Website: bh-photo
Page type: receipt
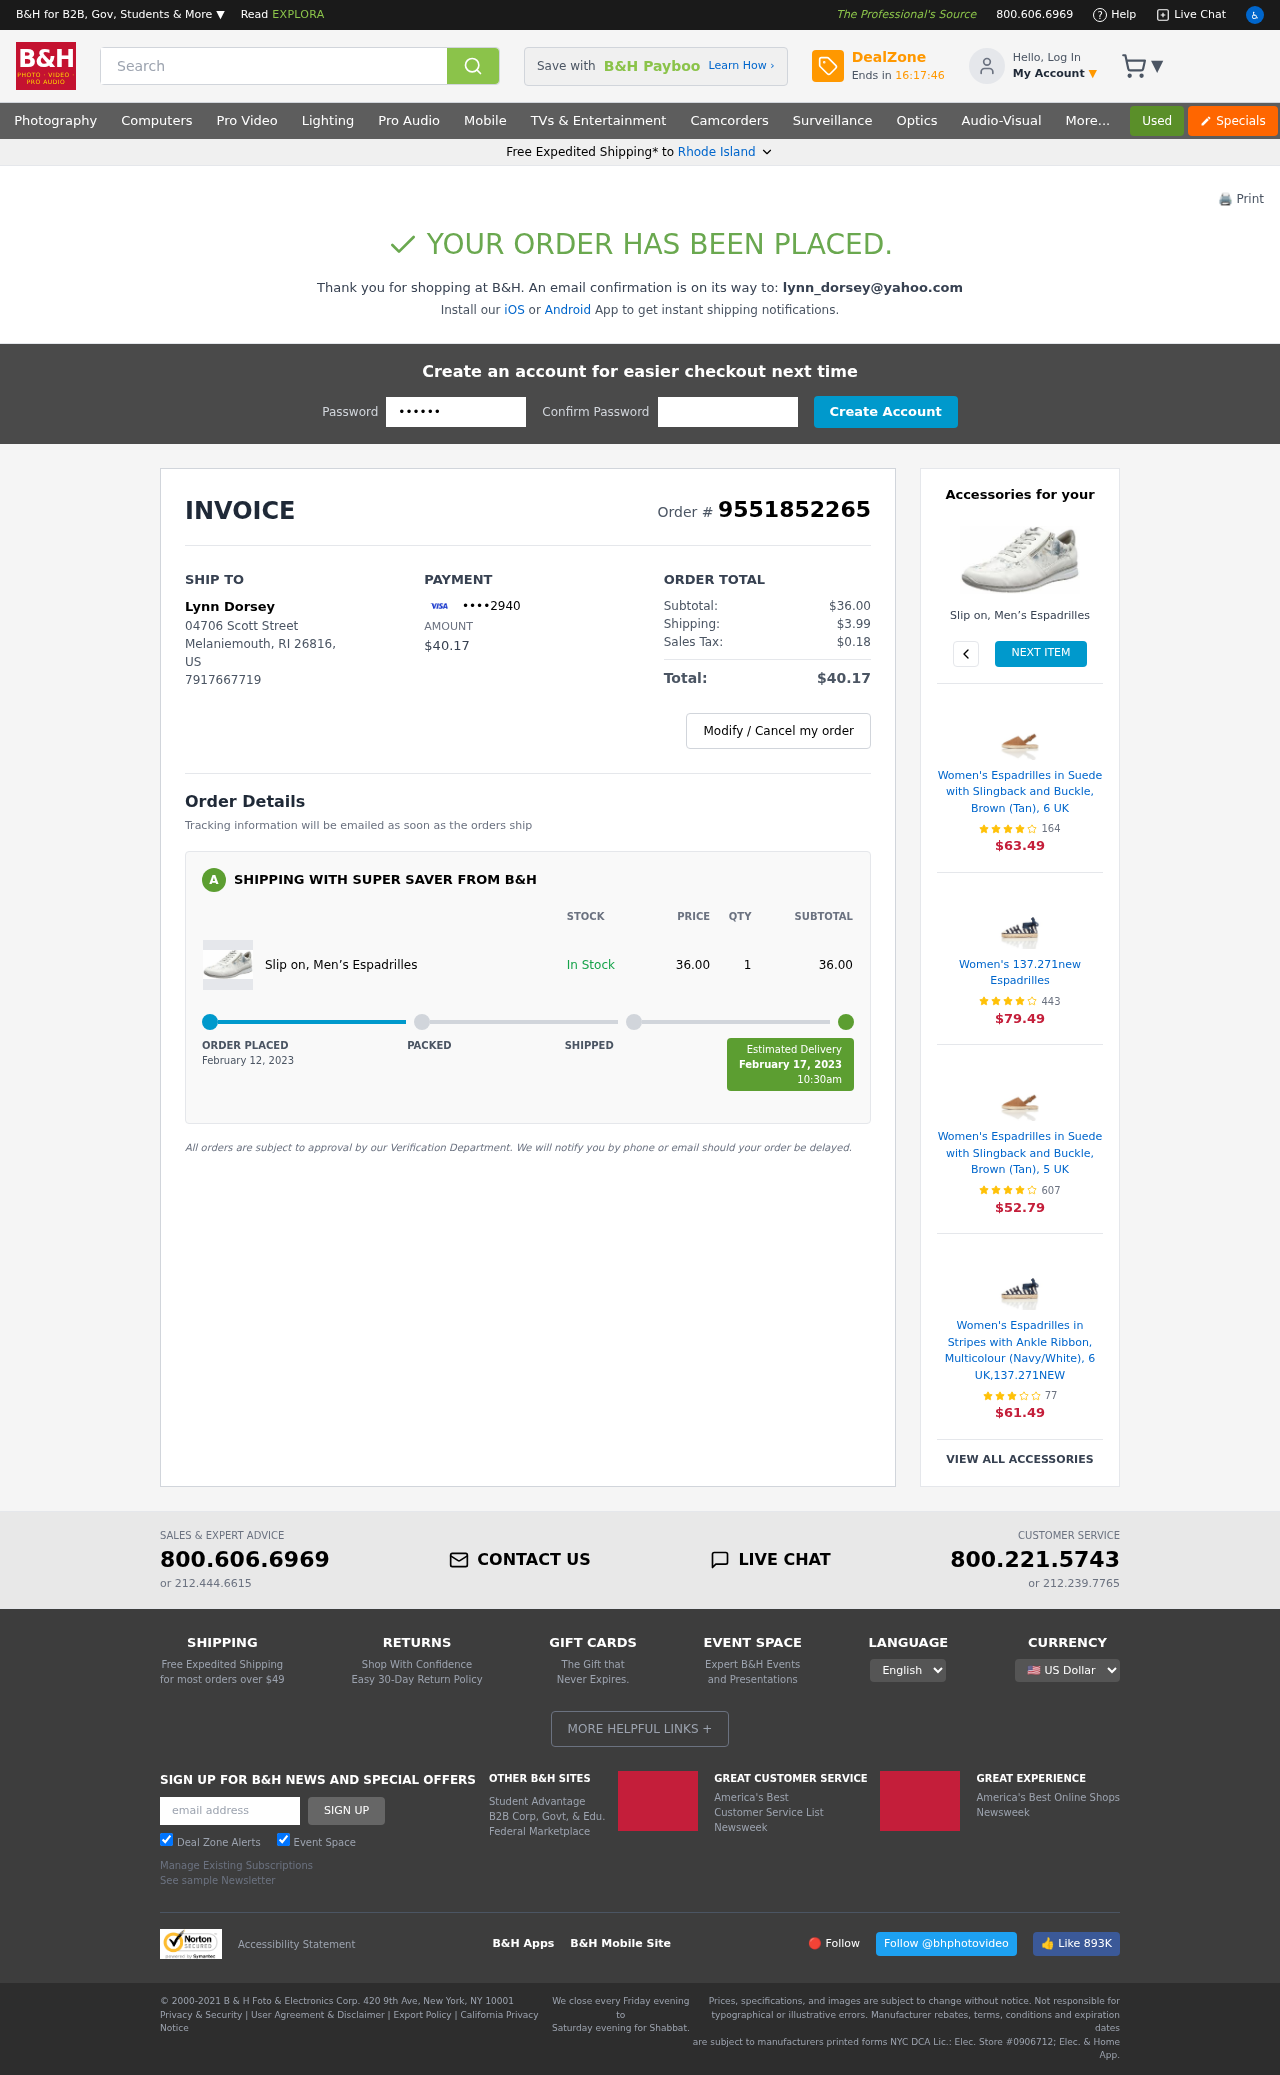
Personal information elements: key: PII_CARD_LAST4
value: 2940
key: PII_CITY
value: Melaniemouth
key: PII_EMAIL
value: lynn_dorsey@yahoo.com
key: PII_FULLNAME
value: Lynn Dorsey
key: PII_PHONE
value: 7917667719
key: PII_POSTCODE
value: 26816
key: PII_STATE
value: Rhode Island
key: PII_STATE_ABBR
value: RI
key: PII_STREET
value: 04706 Scott Street
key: PII_COUNTRY_CODE
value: US
Product elements: key: PRODUCT1_NAME
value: Slip on, Men’s Espadrilles
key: PRODUCT1_PRICE
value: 36
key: PRODUCT1_QUANTITY
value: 1
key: PRODUCT1_NAME2
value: Slip on, Men’s Espadrilles
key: PRODUCT2_NAME
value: Women's Espadrilles in Suede with Slingback and Buckle, Brown (Tan), 6 UK
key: PRODUCT2_NUM_RATINGS
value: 164
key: PRODUCT2_PRICE
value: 63.49
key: PRODUCT3_NAME
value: Women's 137.271new Espadrilles
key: PRODUCT3_NUM_RATINGS
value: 443
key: PRODUCT3_PRICE
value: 79.49
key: PRODUCT4_NAME
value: Women's Espadrilles in Suede with Slingback and Buckle, Brown (Tan), 5 UK
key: PRODUCT4_NUM_RATINGS
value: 607
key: PRODUCT4_PRICE
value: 52.79
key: PRODUCT5_NAME
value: Women's Espadrilles in Stripes with Ankle Ribbon, Multicolour (Navy/White), 6 UK,137.271NEW
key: PRODUCT5_NUM_RATINGS
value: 77
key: PRODUCT5_PRICE
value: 61.49
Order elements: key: ORDER_ID
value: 9551852265
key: ORDER_TOTAL
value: $40.17
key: ORDER_SUBTOTAL
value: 36.00
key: ORDER_SUBTOTAL
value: $36.00
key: ORDER_SHIPPING_COST
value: $3.99
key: ORDER_TAX
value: $0.18
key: ORDER_DATE
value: February 12, 2023
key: ORDER_DELIVERY_DATE
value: February 17, 2023
Search elements: key: HEADER_SEARCH
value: Search